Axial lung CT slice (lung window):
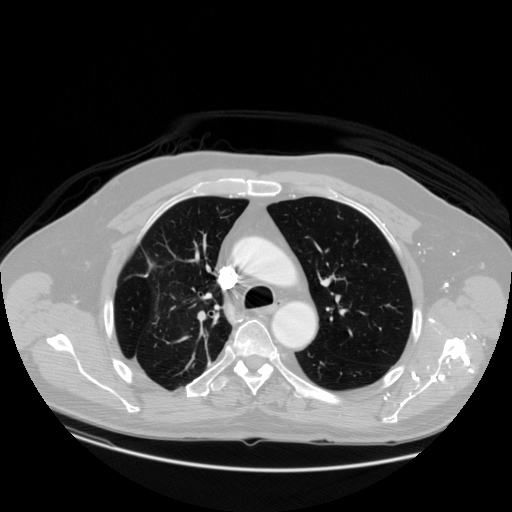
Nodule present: no